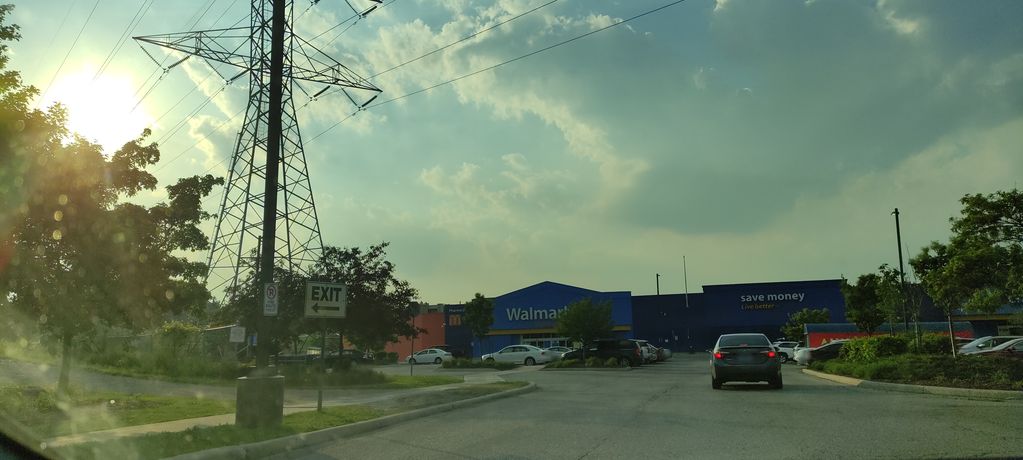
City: kitchener-waterloo